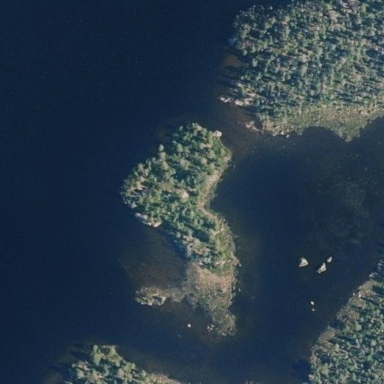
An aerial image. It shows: Islet.